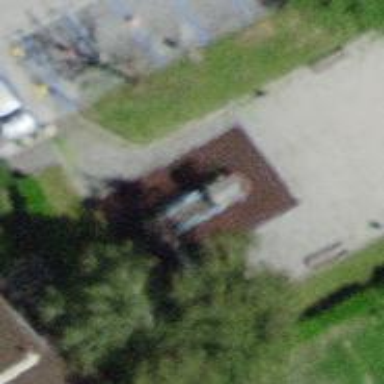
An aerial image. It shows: Playground with various play structures.